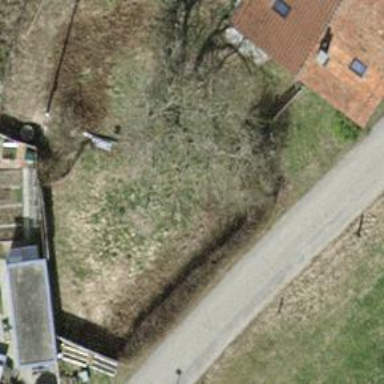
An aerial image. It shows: Hedge barrier.